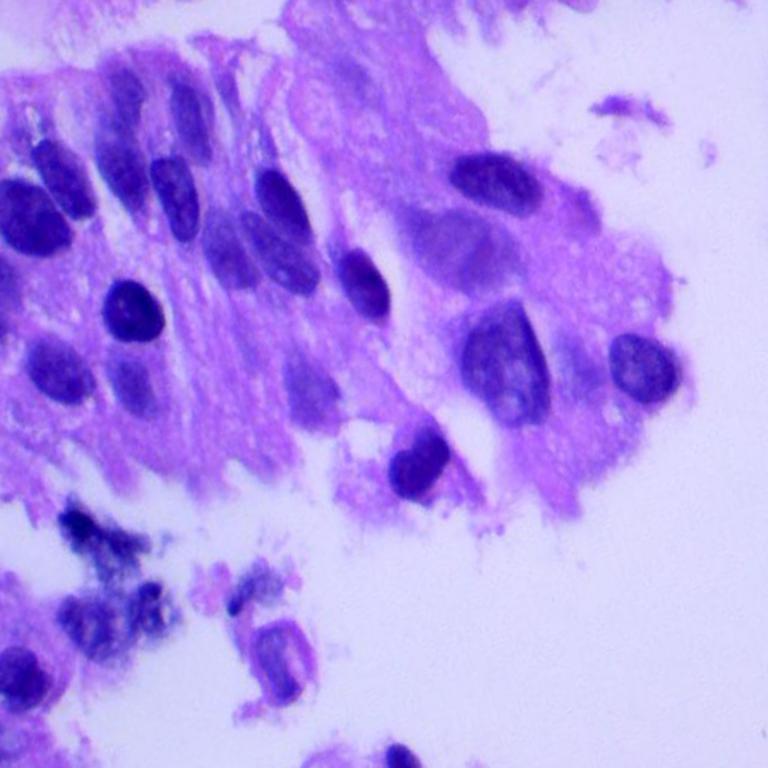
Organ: lung
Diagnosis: adenocarcinomas